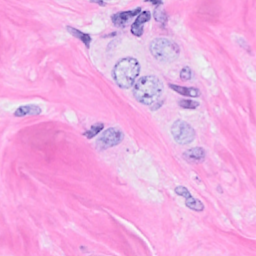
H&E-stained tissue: Breast